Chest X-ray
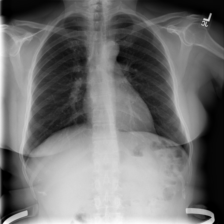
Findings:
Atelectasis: negative
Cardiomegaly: negative
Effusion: negative
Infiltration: negative
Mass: negative
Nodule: negative
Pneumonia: negative
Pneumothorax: negative
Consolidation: negative
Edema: negative
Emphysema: negative
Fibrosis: negative
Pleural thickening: negative
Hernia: negative